Interaction volume radius: 5 \u00c5
Interaction volume height: 25 \u00c5
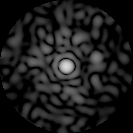
Disorder parameter: 0.8223